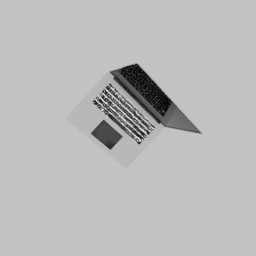
Label: electronics